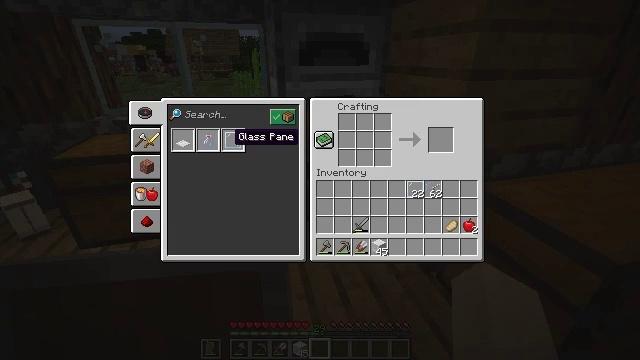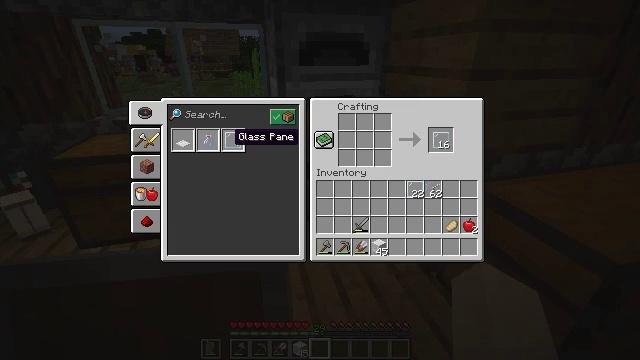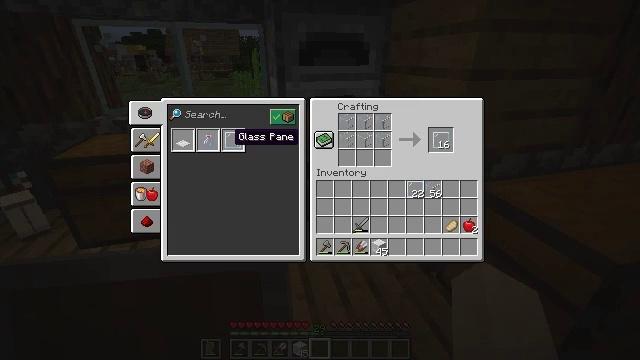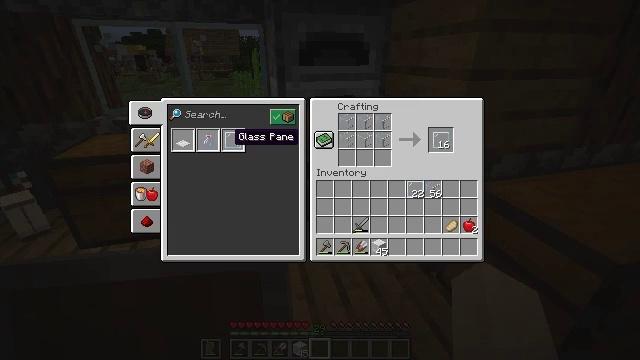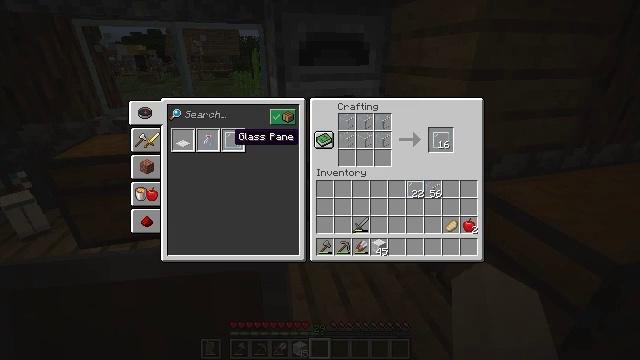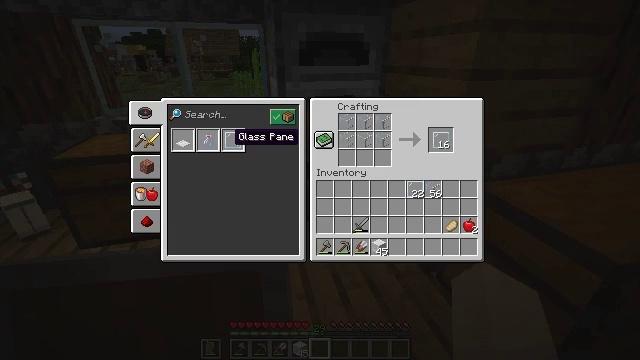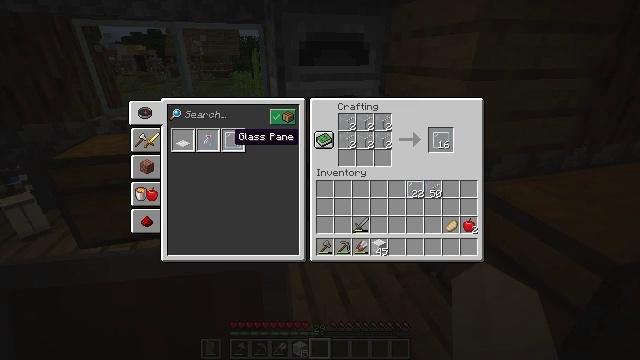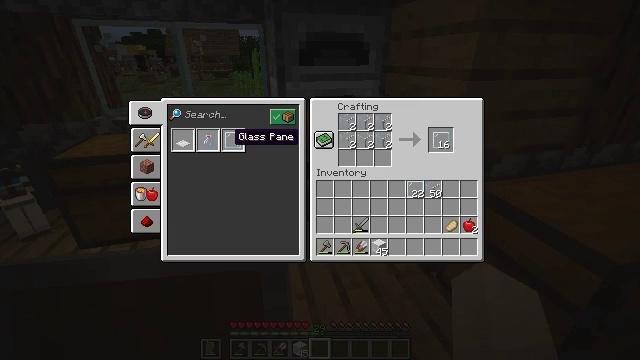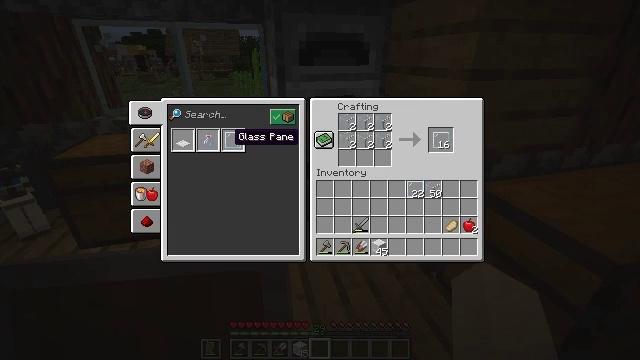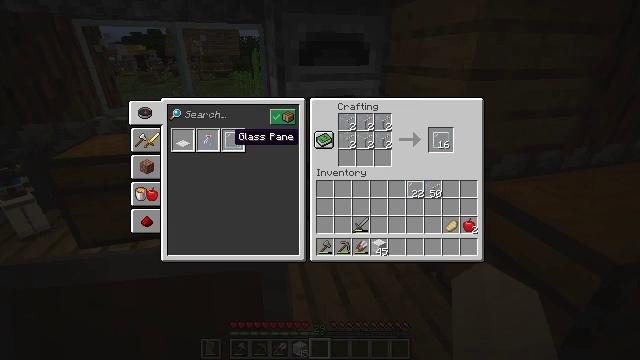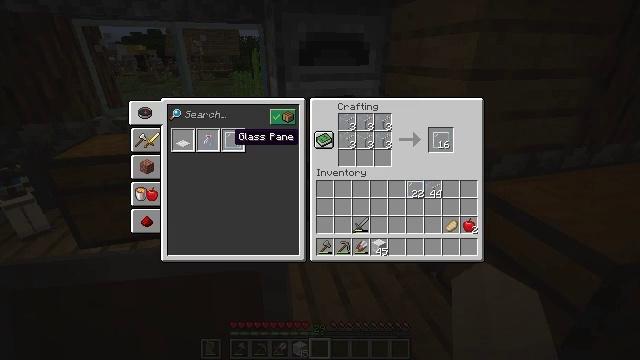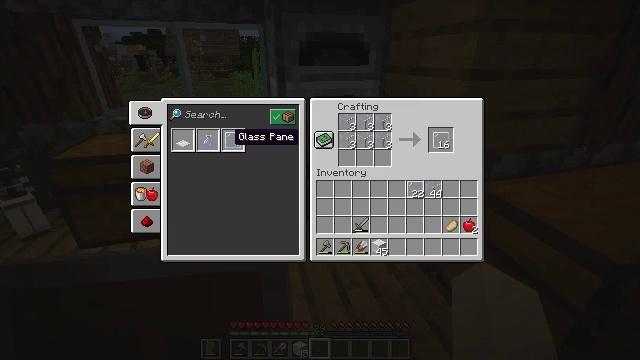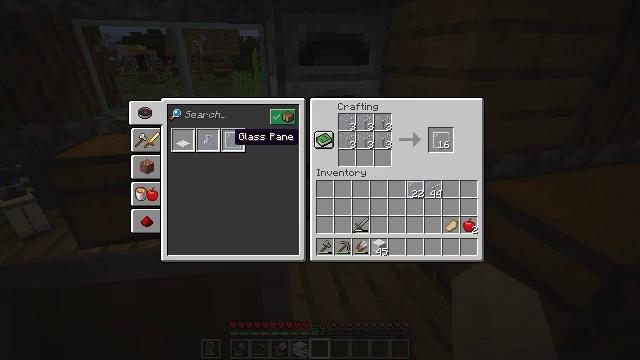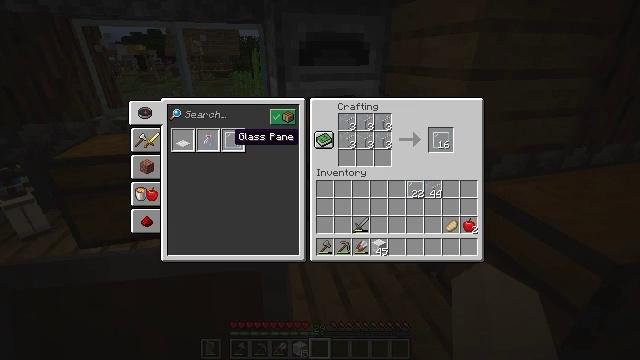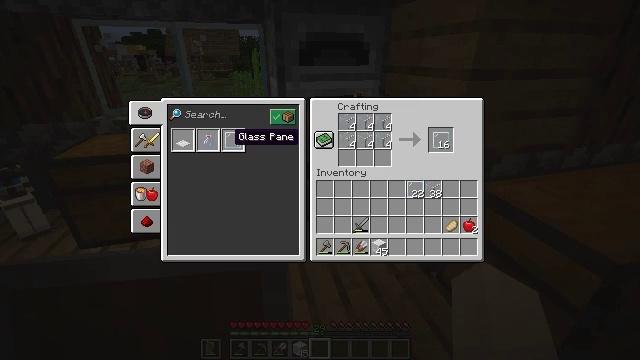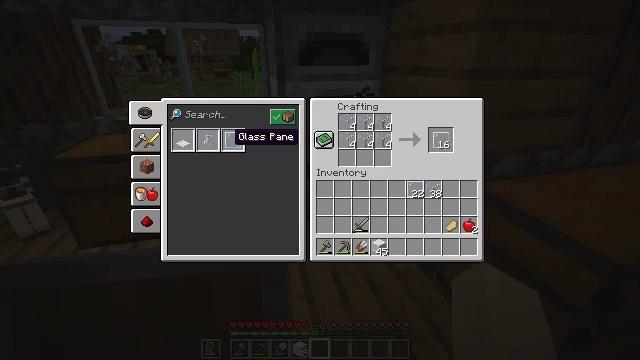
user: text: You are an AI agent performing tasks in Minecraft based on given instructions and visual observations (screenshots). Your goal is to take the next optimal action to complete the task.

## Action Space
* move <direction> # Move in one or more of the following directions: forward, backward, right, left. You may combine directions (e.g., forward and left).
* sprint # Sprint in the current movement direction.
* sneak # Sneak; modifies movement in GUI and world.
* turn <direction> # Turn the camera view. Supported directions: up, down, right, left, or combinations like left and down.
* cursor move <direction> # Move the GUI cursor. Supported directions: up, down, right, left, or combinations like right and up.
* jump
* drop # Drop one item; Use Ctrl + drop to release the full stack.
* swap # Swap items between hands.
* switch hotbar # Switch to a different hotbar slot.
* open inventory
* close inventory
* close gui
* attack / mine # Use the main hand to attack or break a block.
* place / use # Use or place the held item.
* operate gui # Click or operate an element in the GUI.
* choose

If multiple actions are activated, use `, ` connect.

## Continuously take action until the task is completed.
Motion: motion action
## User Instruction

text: Create glass pane using glass blocks.
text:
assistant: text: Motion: operate gui
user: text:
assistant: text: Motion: operate gui
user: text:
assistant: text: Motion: no_op
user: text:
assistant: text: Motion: operate gui
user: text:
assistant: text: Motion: operate gui
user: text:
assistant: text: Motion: operate gui
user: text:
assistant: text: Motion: no_op
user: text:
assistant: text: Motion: operate gui
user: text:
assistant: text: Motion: operate gui
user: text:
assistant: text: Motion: operate gui
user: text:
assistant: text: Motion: no_op
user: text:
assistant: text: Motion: operate gui
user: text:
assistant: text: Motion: operate gui
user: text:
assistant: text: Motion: operate gui
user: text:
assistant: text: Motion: no_op
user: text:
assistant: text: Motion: operate gui
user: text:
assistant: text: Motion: operate gui
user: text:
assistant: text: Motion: operate gui
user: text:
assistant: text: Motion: no_op
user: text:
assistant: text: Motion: operate gui
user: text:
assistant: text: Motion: operate gui
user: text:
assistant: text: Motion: operate gui
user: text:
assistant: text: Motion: no_op
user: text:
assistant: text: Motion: operate gui
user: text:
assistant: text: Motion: operate gui
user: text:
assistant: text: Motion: operate gui
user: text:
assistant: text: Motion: no_op
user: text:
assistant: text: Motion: operate gui
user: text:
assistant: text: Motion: operate gui
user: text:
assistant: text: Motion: operate gui